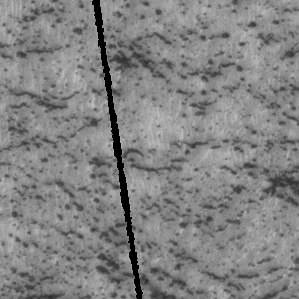
Label: frost